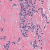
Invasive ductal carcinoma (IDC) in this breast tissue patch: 1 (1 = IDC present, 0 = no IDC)